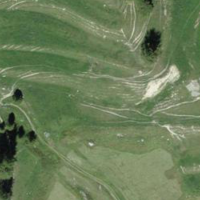
EUNIS habitat code: 26
Species observed at this site:
Campanula rapunculoides